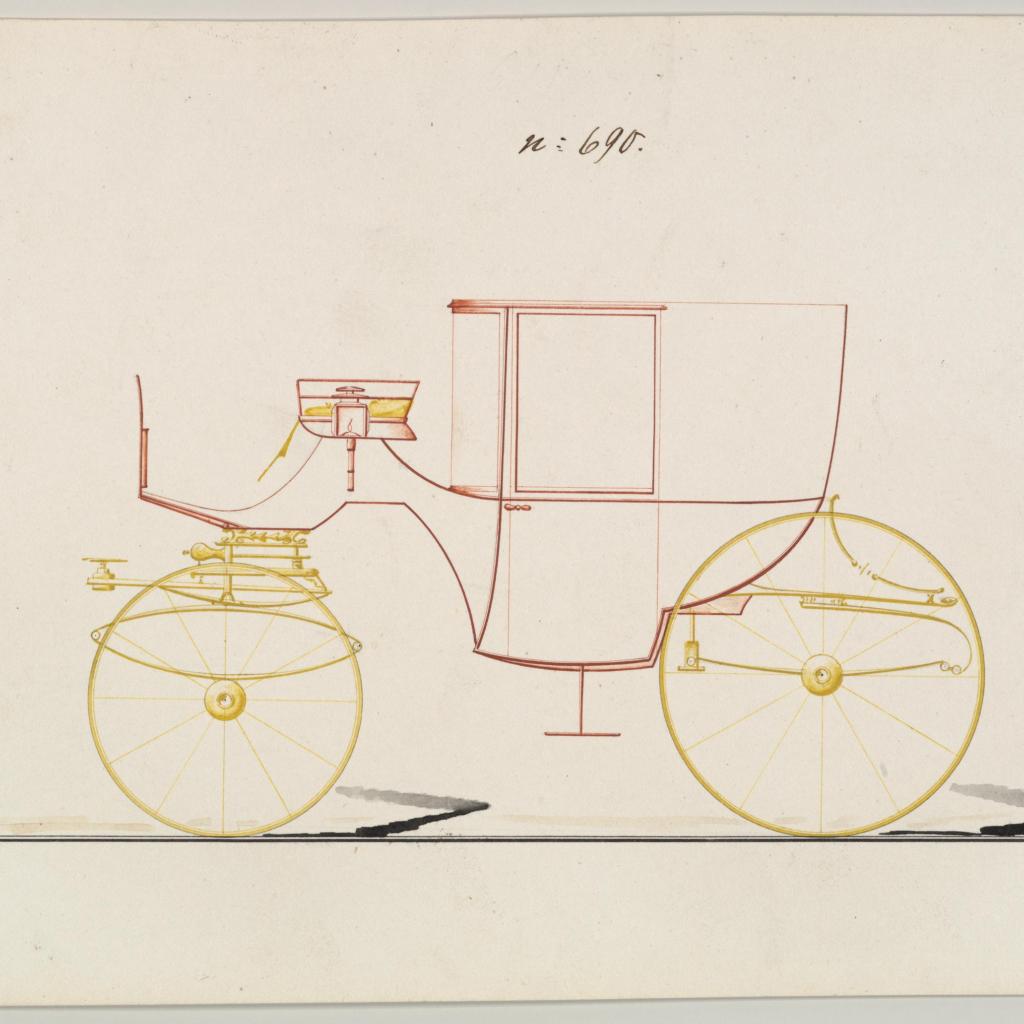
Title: Design for Coupé, no. 690
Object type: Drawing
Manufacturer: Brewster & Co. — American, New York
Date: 1850–70
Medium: Watercolor and gouache
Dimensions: sheet: 6 x 8 3/8 in. (15.2 x 21.3 cm)
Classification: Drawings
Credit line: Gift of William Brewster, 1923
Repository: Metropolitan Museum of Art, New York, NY